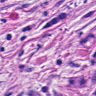
Metastatic tissue present: yes